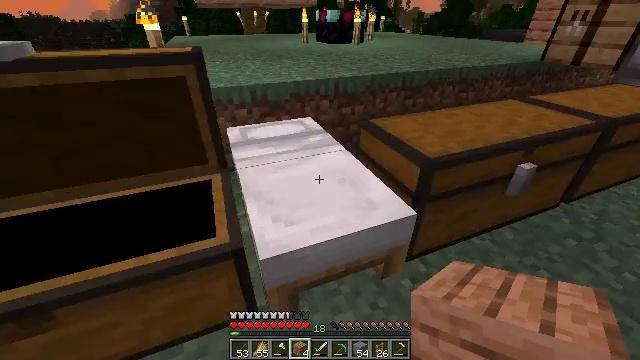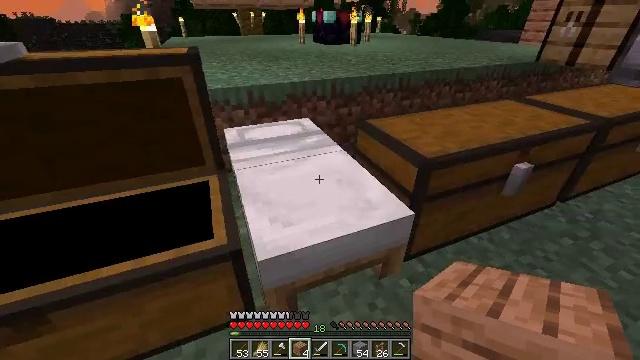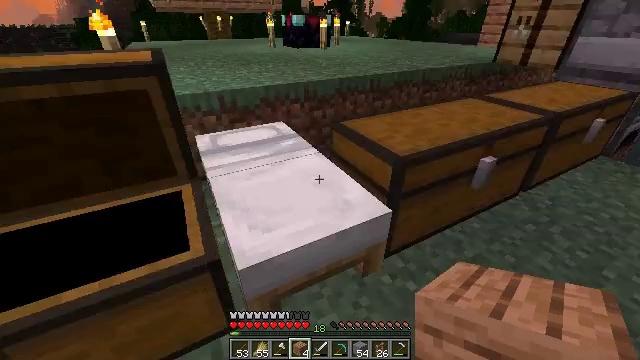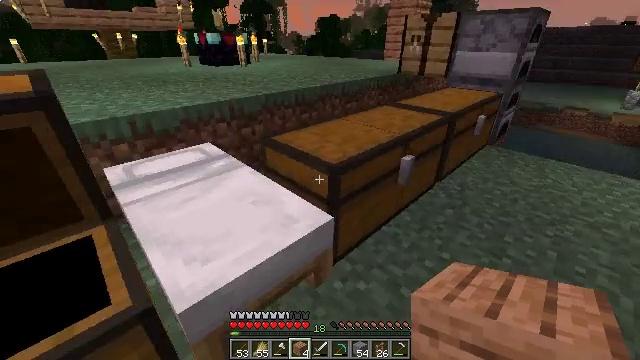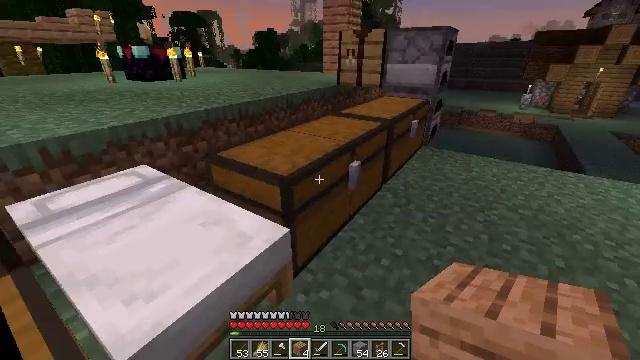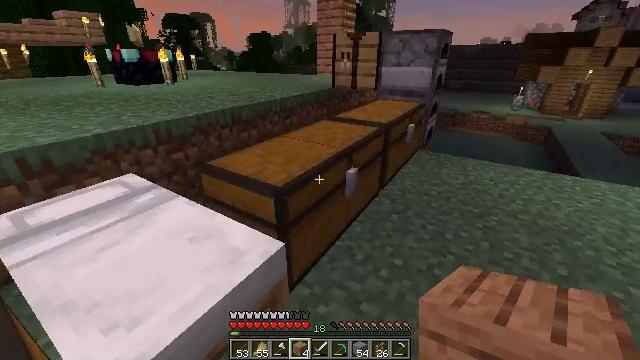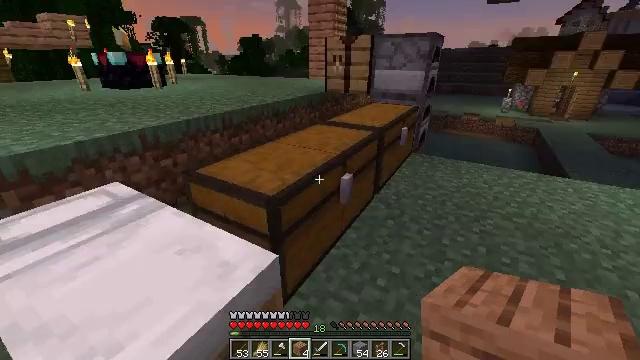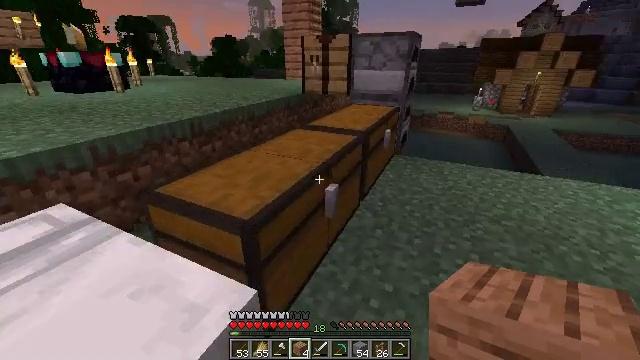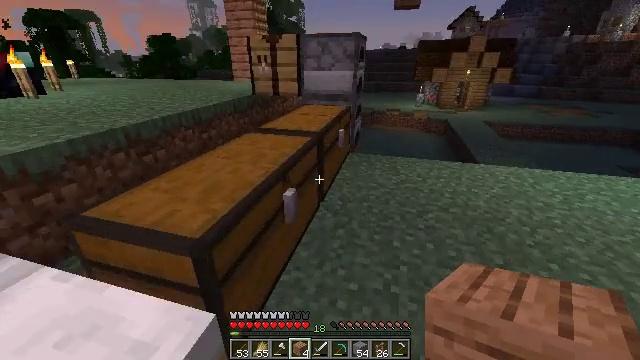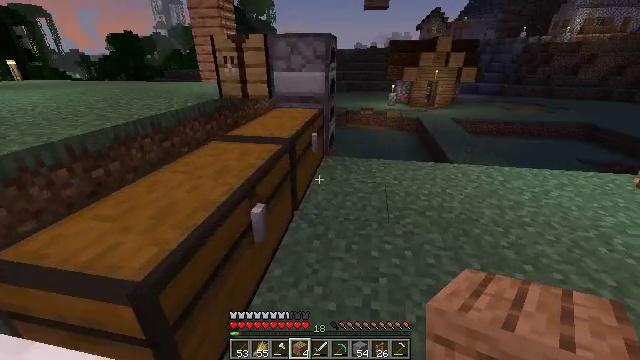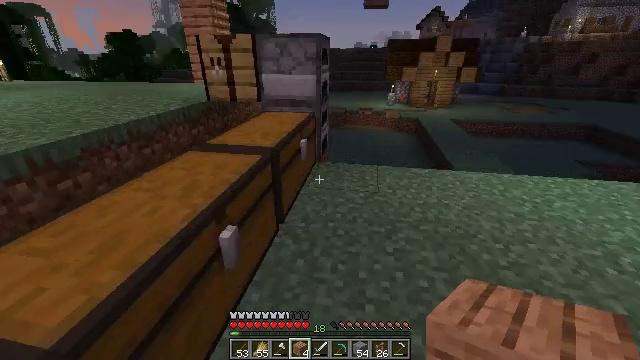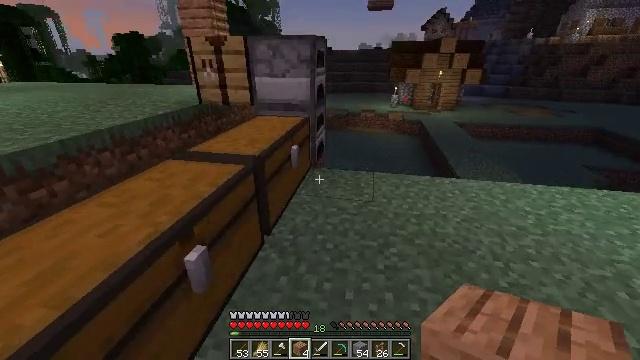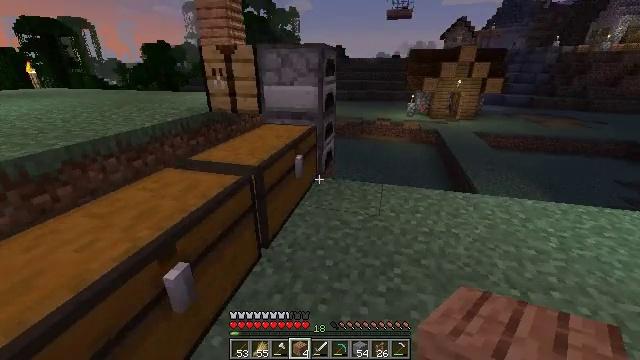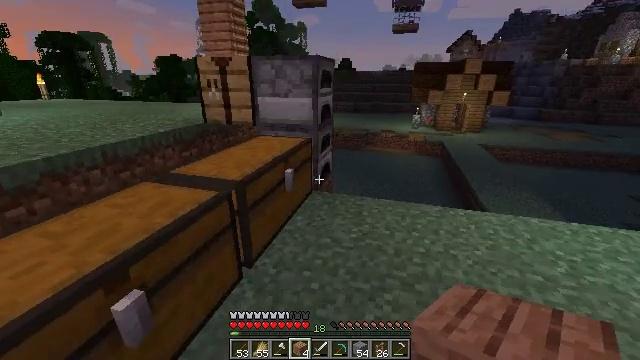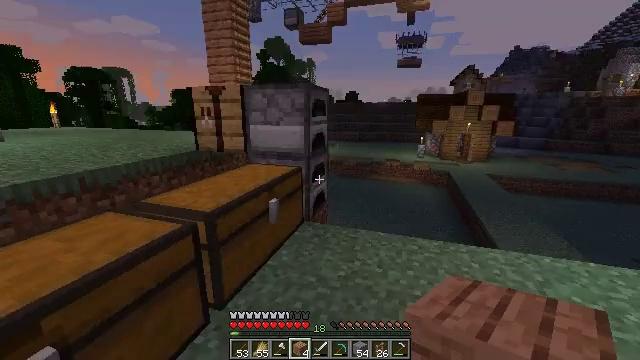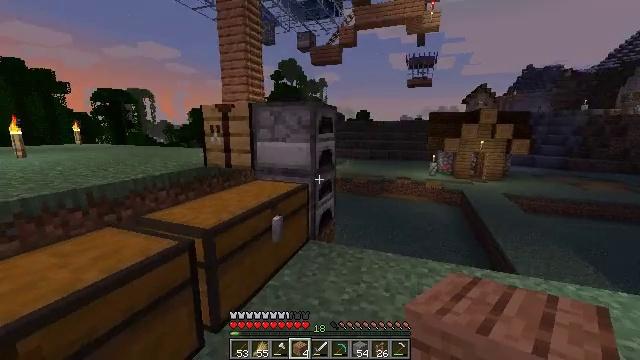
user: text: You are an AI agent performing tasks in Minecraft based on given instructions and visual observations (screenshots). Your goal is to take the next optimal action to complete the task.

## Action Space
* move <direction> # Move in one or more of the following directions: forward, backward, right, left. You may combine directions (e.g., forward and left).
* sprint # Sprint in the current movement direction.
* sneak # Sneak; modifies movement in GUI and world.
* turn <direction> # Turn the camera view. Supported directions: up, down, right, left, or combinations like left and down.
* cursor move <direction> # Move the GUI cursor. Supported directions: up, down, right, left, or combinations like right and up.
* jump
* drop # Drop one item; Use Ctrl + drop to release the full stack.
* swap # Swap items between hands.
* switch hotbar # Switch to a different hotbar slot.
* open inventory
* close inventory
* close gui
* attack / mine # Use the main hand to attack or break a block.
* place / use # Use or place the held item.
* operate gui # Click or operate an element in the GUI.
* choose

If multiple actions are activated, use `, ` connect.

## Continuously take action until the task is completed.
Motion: motion action
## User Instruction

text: Open the crafting table to craft a jungle fence gate.
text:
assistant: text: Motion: no_op
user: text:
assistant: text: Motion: turn right
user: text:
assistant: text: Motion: turn right and up
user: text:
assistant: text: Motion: turn right and up
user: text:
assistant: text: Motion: move forward, turn right
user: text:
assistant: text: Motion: move forward, turn right
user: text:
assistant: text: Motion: move forward, turn right
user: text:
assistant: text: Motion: move forward and move right, turn right
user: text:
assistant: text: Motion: move forward and move right, turn right
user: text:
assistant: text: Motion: move forward and move right
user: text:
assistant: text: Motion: move forward and move right
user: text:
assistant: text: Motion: move forward and move right, turn left and up
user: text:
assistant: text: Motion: move forward and move right, turn left and up
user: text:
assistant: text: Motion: move forward and move right, turn left and up
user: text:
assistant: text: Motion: move forward and move right, turn left and up
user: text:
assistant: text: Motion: move forward and move right, turn left and up
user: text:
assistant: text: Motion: move forward, turn left and up
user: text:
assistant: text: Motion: move forward, turn left and up
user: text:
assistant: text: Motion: move forward, turn up
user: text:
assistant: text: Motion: move forward, turn up
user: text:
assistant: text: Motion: move forward, turn left and up
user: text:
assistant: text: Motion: turn left
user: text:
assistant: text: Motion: turn left
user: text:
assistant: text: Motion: no_op
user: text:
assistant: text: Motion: no_op
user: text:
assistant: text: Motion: no_op
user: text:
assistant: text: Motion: no_op
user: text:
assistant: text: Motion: use / place
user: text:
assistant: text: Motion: use / place
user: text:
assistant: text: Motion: use / place